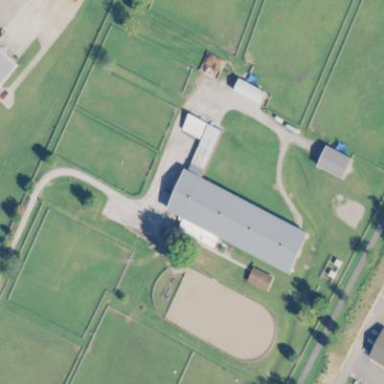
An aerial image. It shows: Sports centre focused on equestrian activities.